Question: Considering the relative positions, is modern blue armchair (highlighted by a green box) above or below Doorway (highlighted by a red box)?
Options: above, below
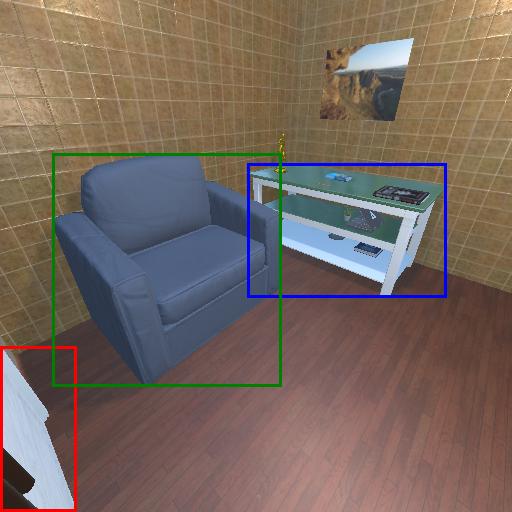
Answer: above